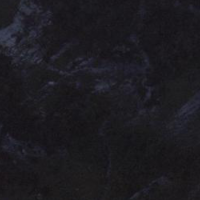
EUNIS habitat code: 48
Species observed at this site:
Dactylorhiza maculata
Saxifraga aizoides
Dryas octopetala